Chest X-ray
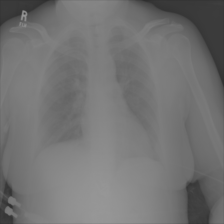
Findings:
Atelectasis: negative
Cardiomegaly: negative
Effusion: negative
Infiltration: negative
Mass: negative
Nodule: negative
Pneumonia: negative
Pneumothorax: negative
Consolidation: negative
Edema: negative
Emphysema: negative
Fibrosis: negative
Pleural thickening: negative
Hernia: negative